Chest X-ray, AP view. Patient: 32 years old, sex M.
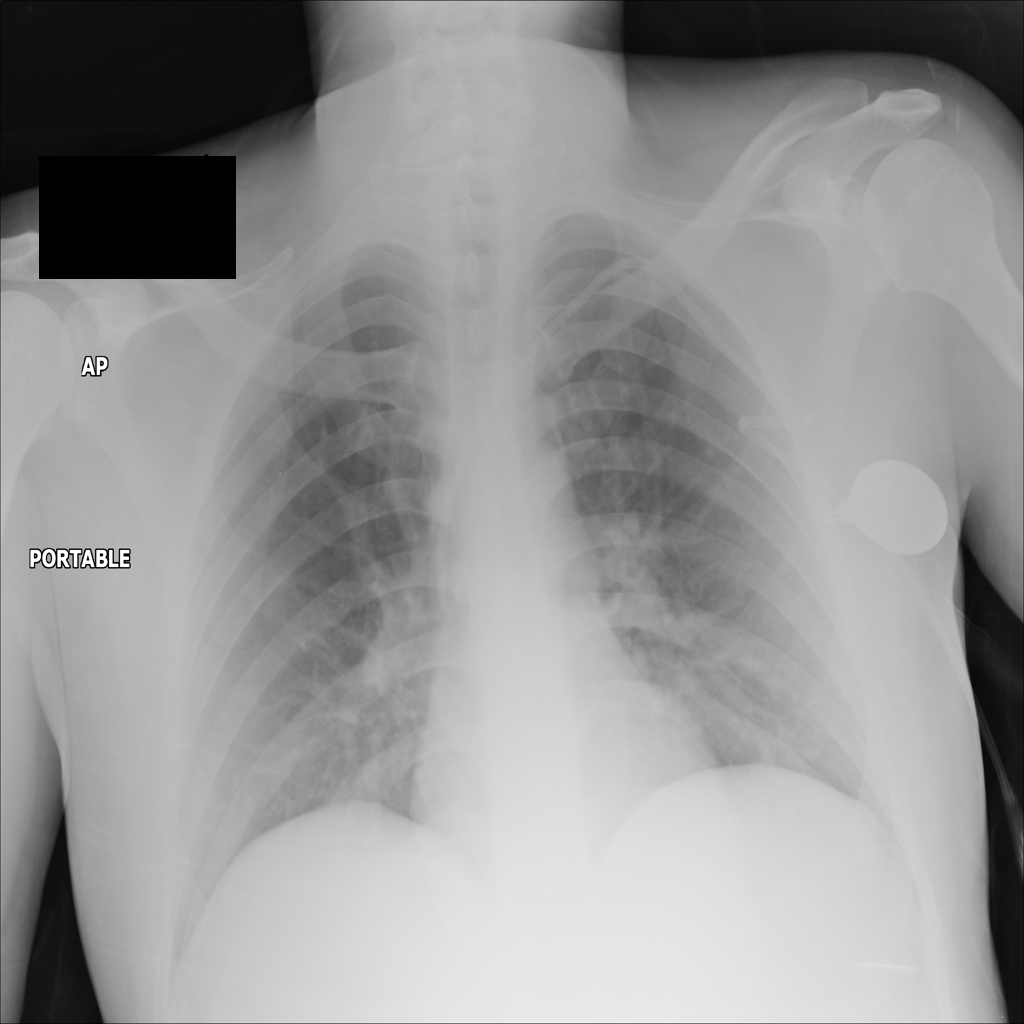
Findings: No Finding